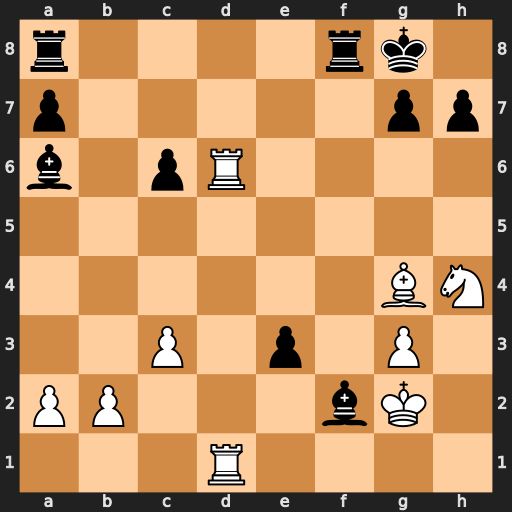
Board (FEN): r4rk1/p5pp/b1pR4/8/6BN/2P1p1P1/PP3bK1/3R4
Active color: w
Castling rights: -
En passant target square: -
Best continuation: Be6+ Kh8 Ng6+ hxg6 Rh1#